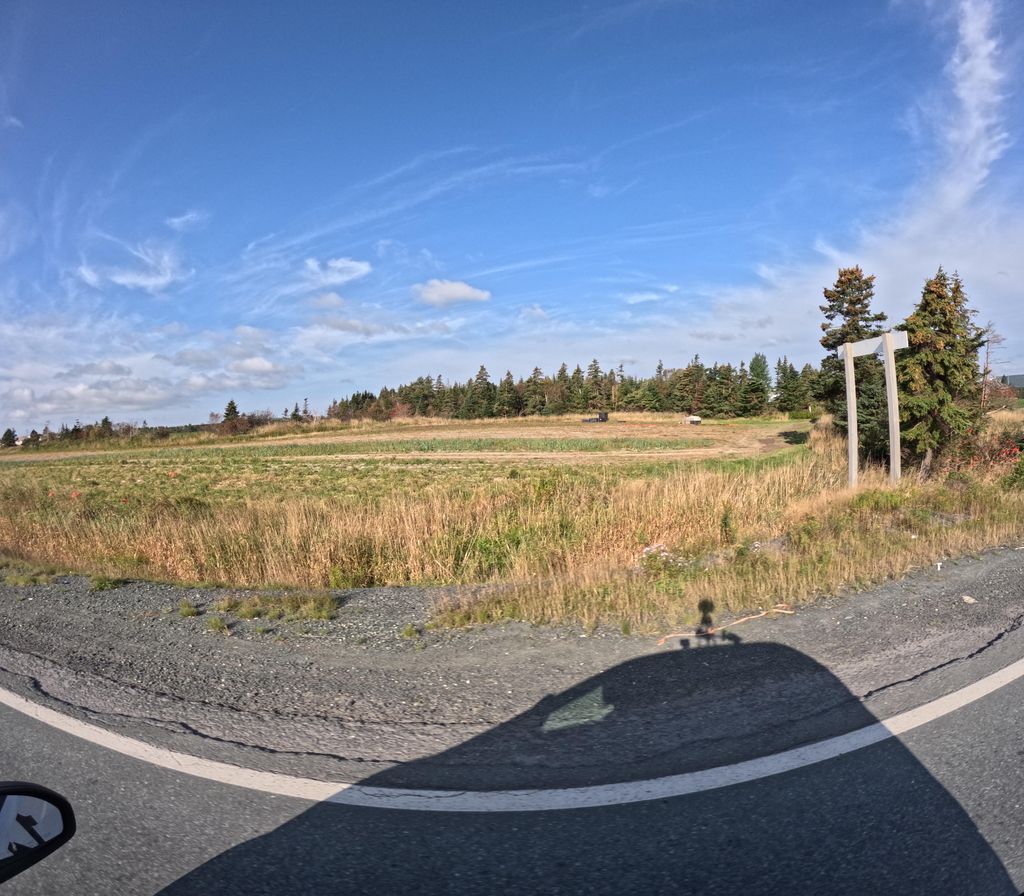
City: st_johns